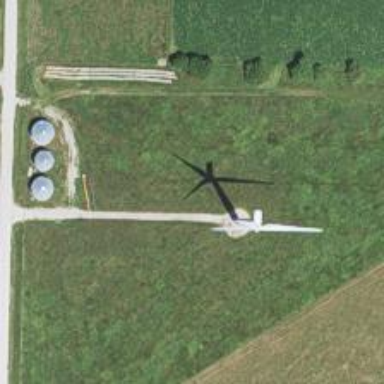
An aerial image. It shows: Wind generator powered by wind. The generator type is horizontal axis and it uses wind turbines.